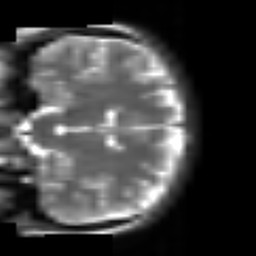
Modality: T2w
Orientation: coronal